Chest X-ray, AP view. Patient: 23 years old, sex F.
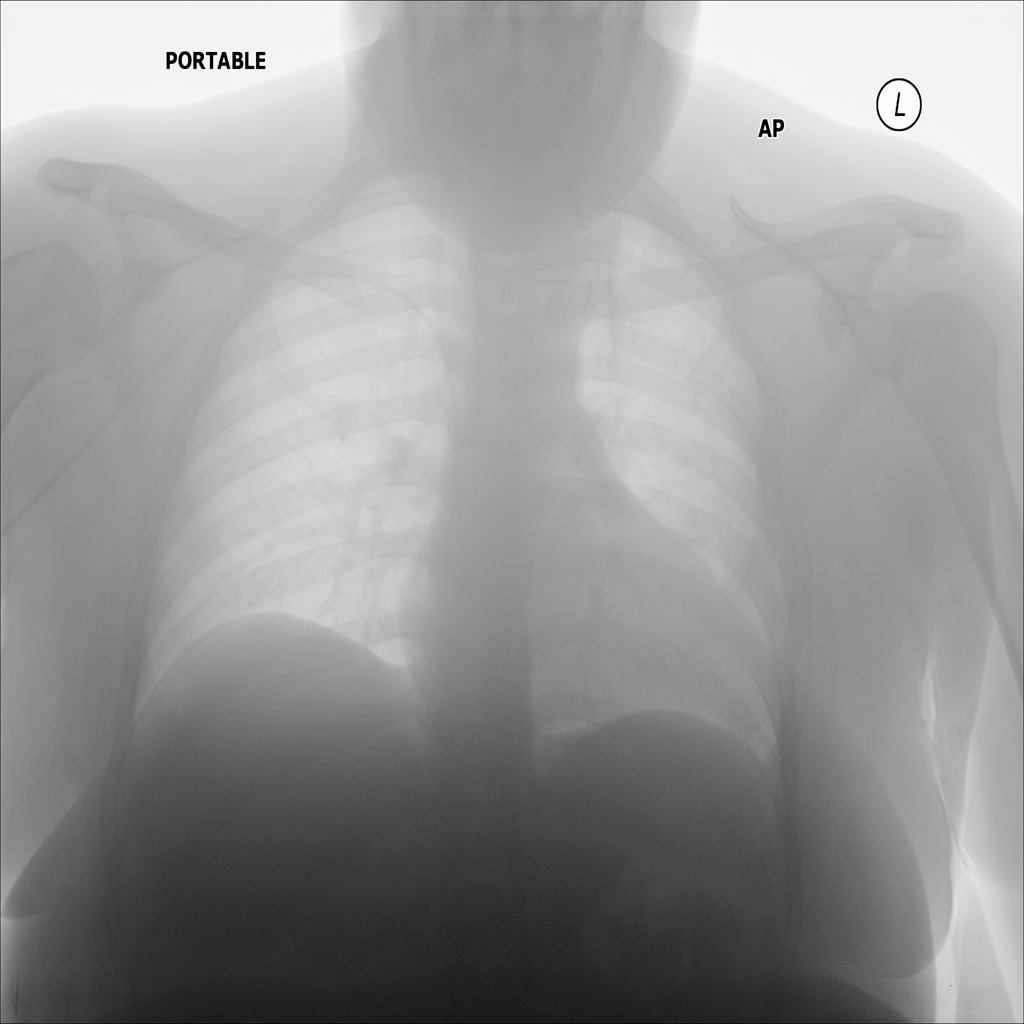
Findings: No Finding